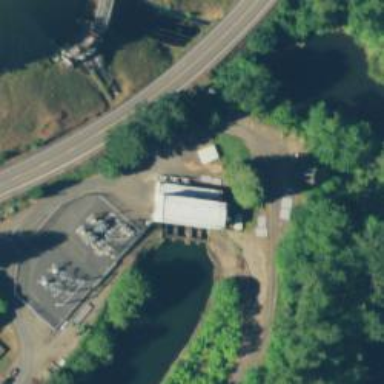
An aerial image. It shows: Hydro power generator.